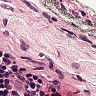
Metastatic tissue present: no